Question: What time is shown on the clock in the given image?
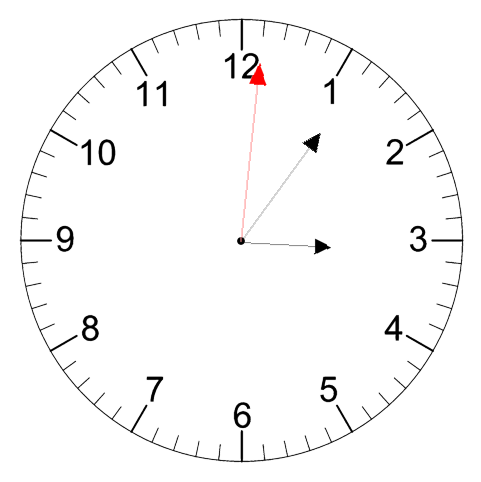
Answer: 03:06:01